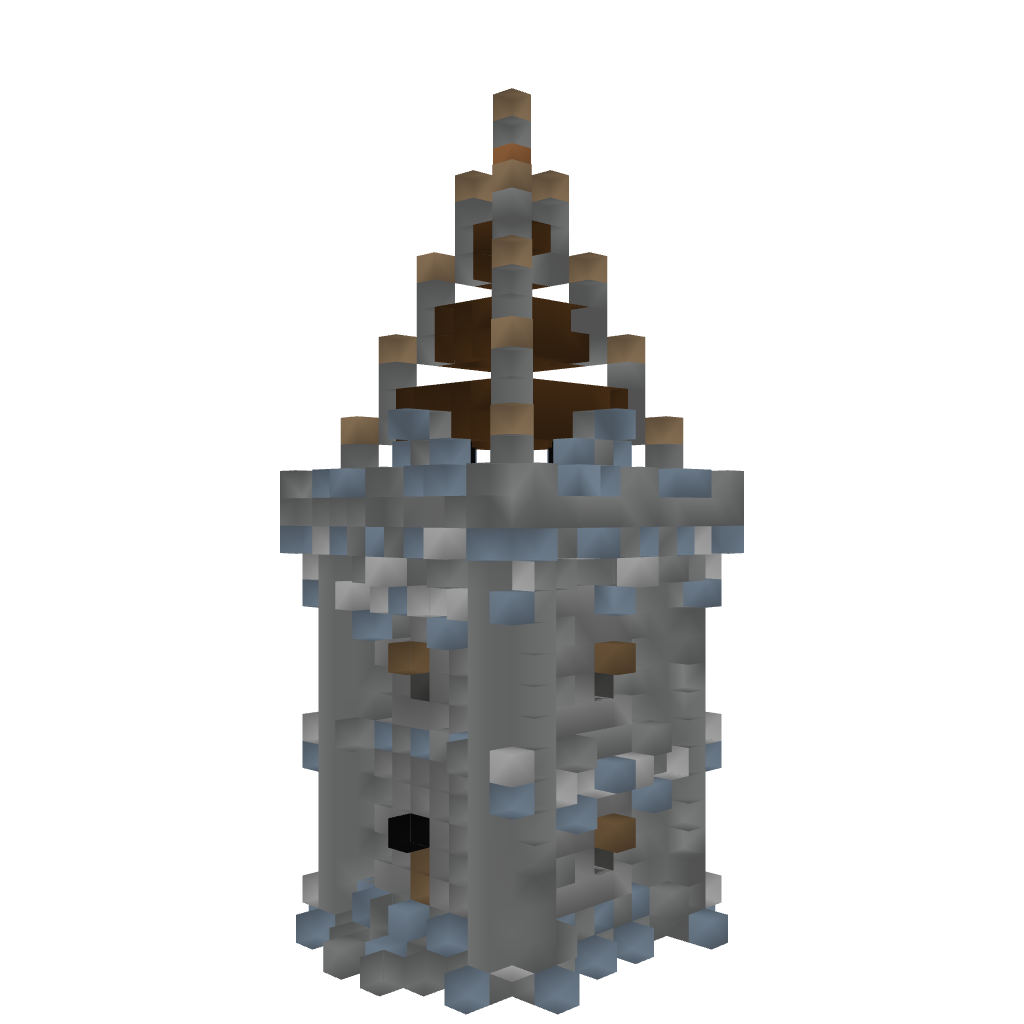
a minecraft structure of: Tower (2 floors)